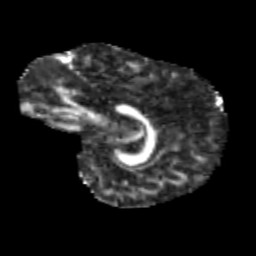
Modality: FA
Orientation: sagittal
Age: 9
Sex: male
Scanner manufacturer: siemens
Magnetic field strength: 3 T
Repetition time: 3.8 s
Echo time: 0.07 s